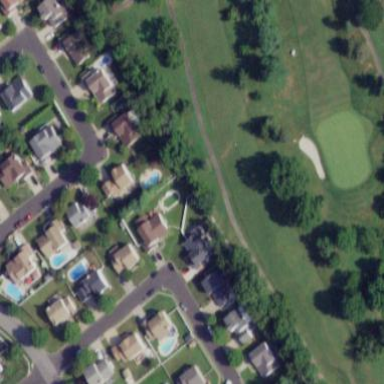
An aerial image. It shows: Grassy area designated as golf fairway.